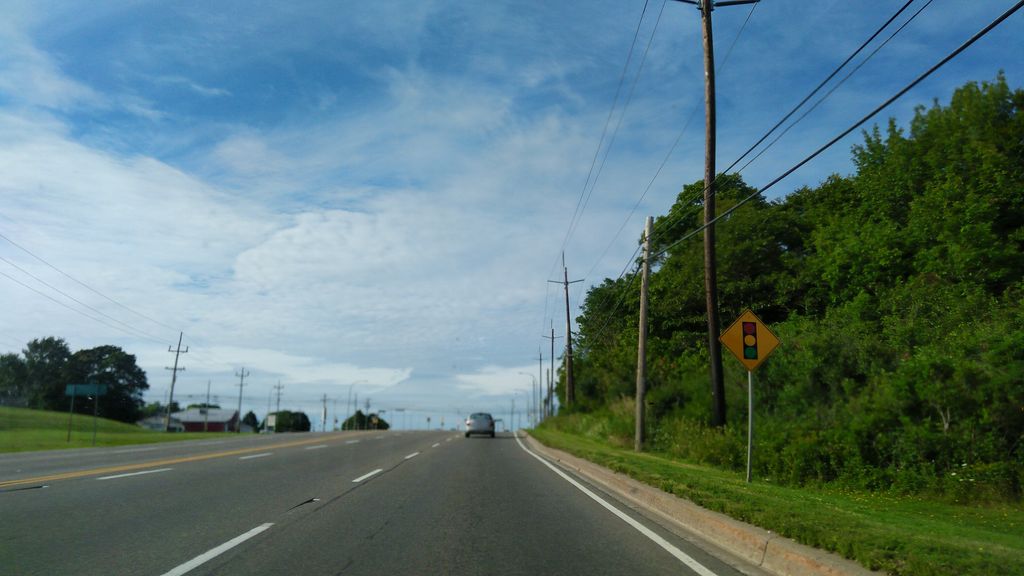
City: charlottetown